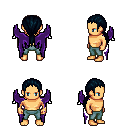
a pixel art fantasy rpg character, male body template, human, tanned skin, purple wings, teal pants, raven ponytail hairstyle, four views (front, back, left, right), 2x2 character sprite sheet, small pixel art, hard edges, no anti-aliasing